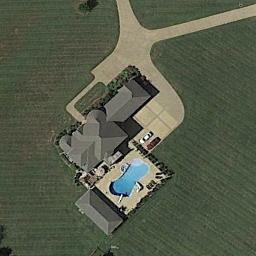
Label: residential